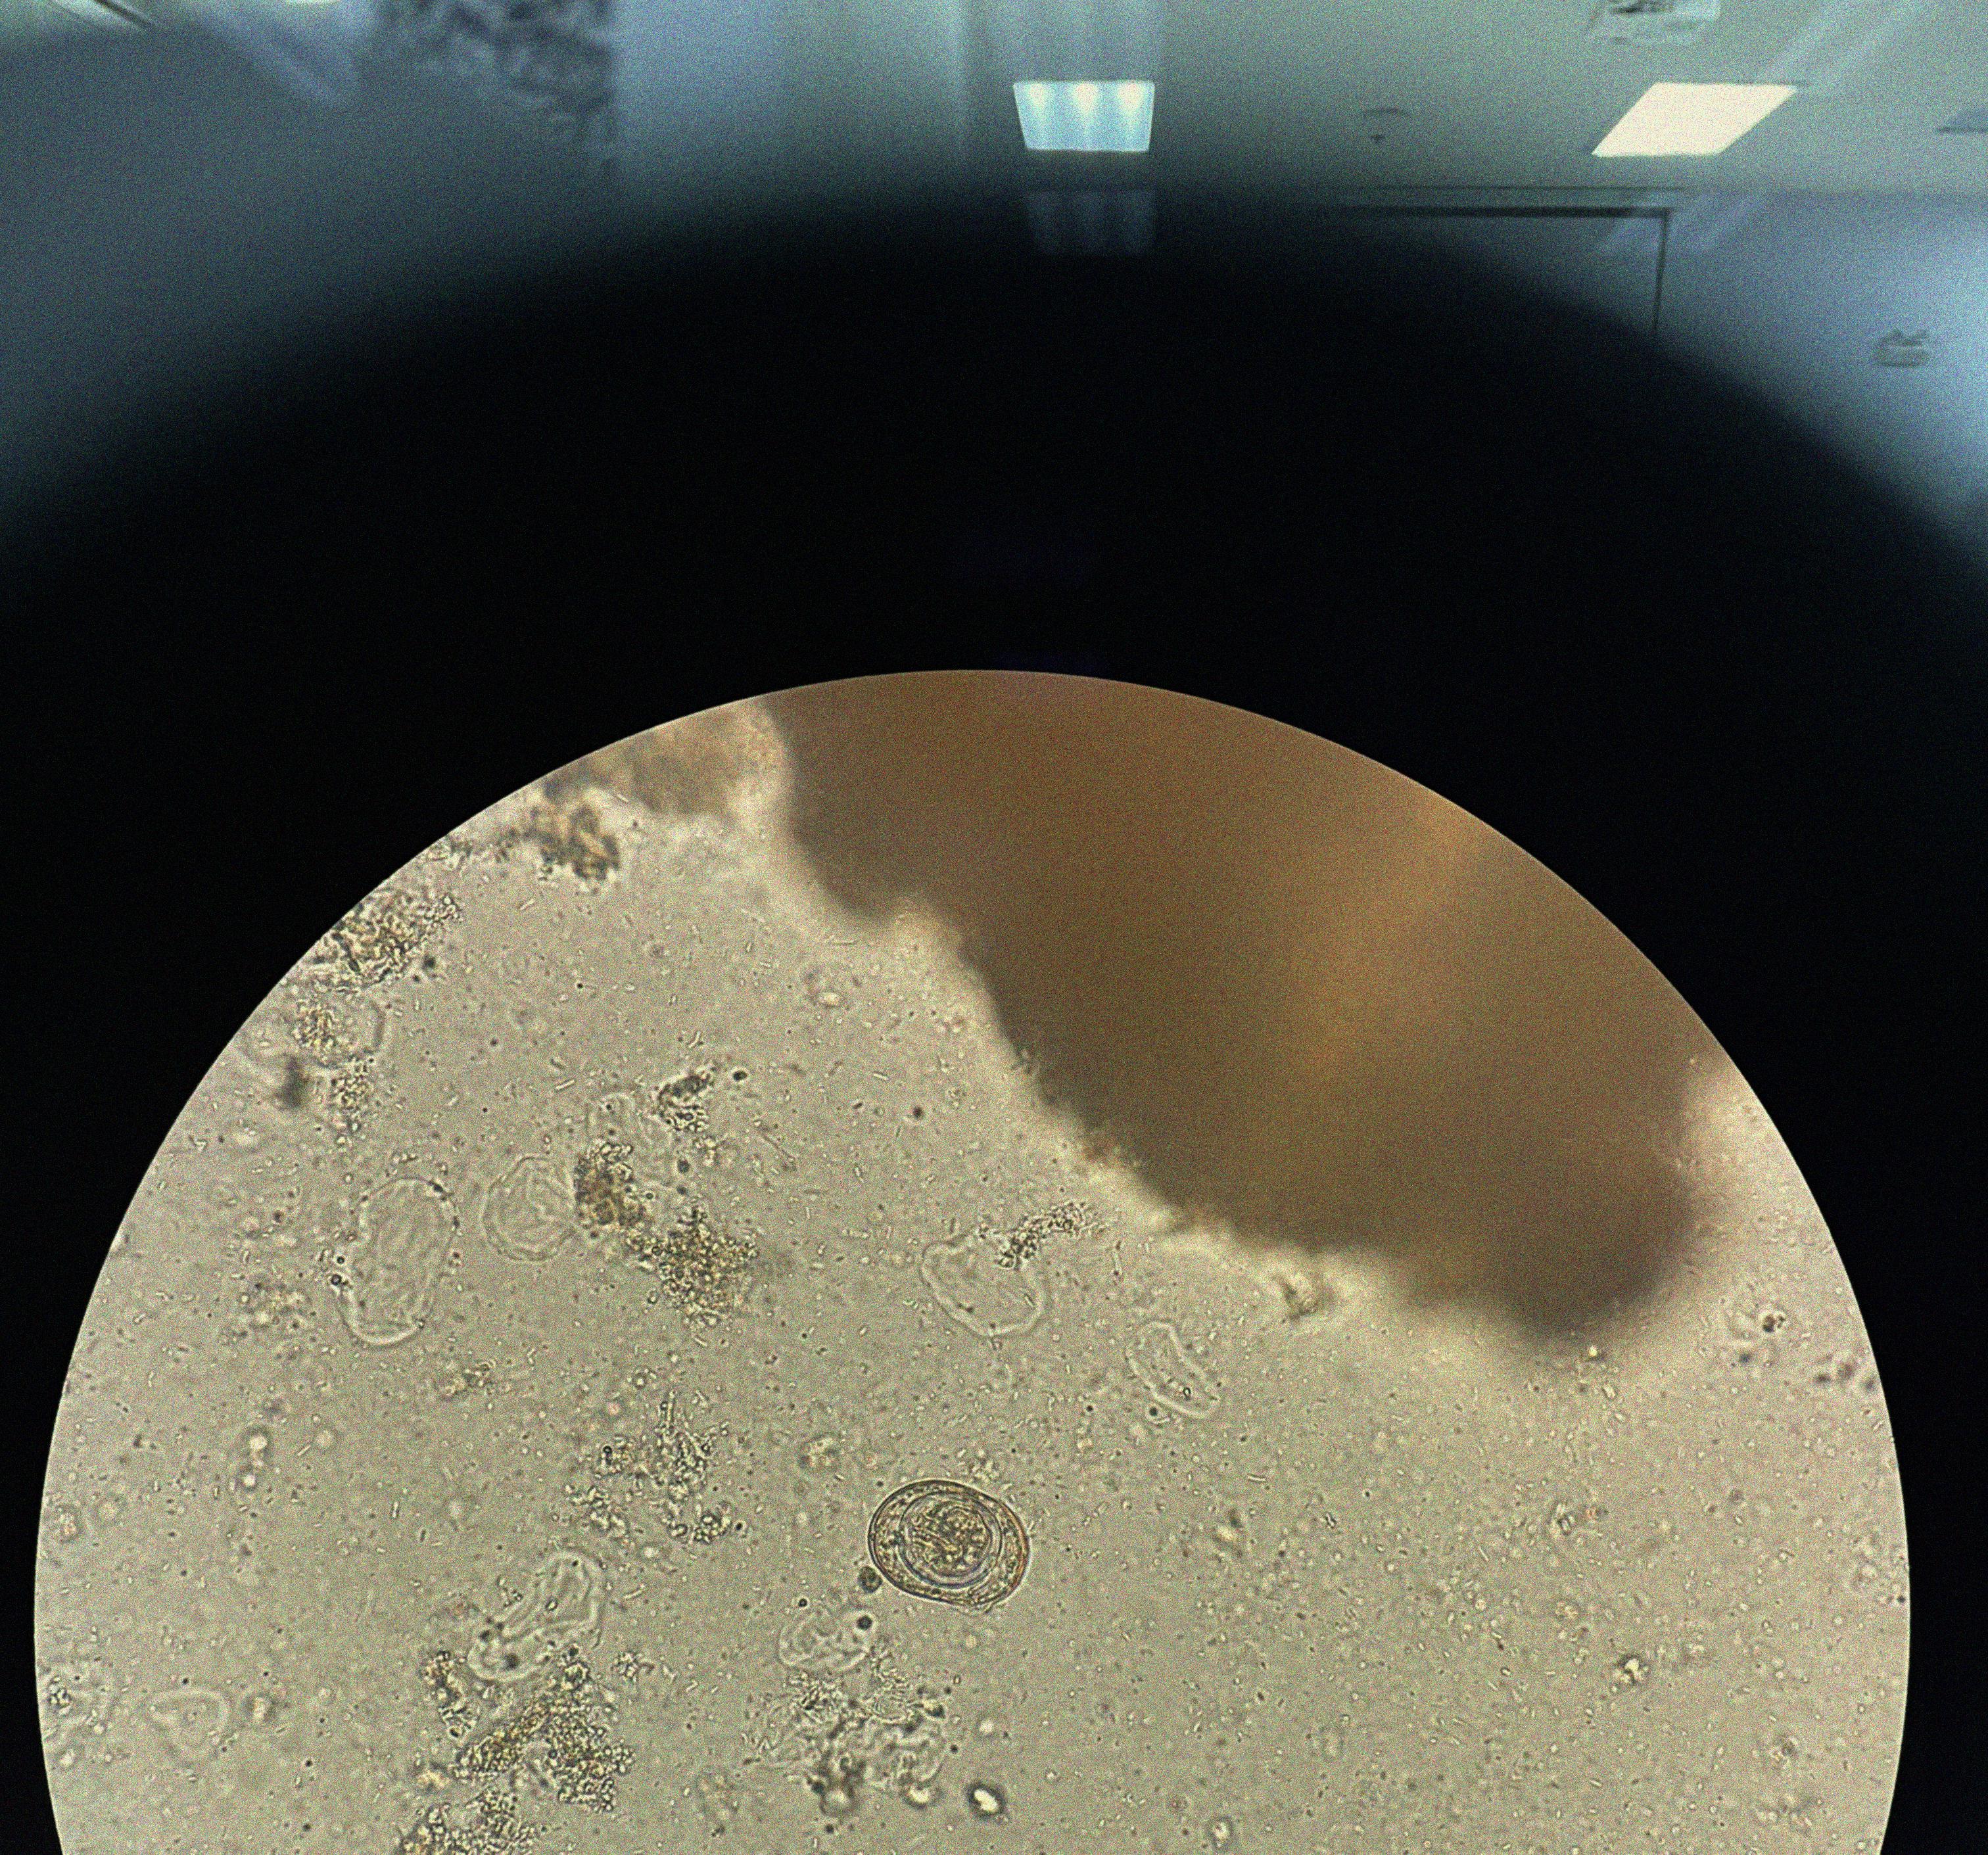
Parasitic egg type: Hymenolepis nana